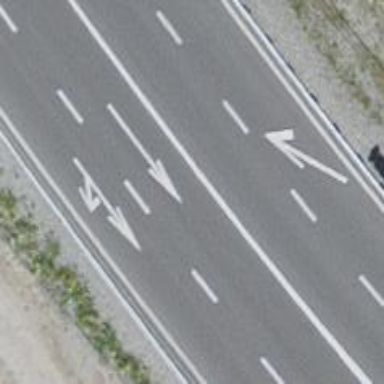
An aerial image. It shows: Trunk highway.